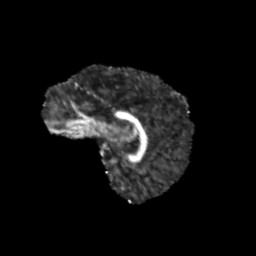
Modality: FA
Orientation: sagittal
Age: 12
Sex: female
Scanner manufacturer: siemens
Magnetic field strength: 3 T
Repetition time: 3.8 s
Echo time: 0.07 s